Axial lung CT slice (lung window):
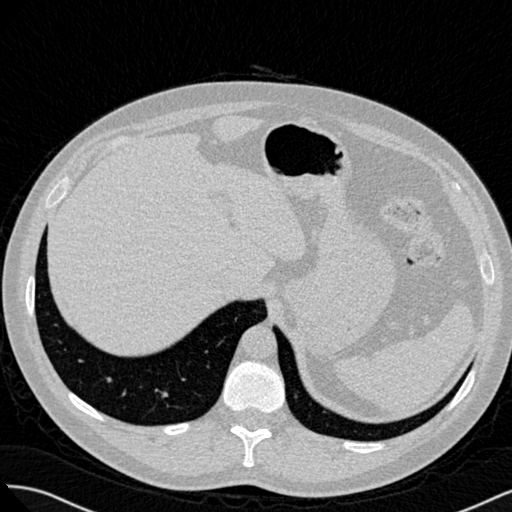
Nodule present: no